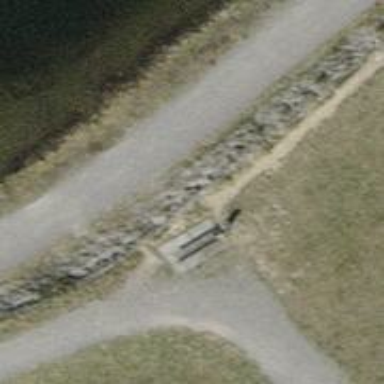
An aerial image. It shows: Bench.